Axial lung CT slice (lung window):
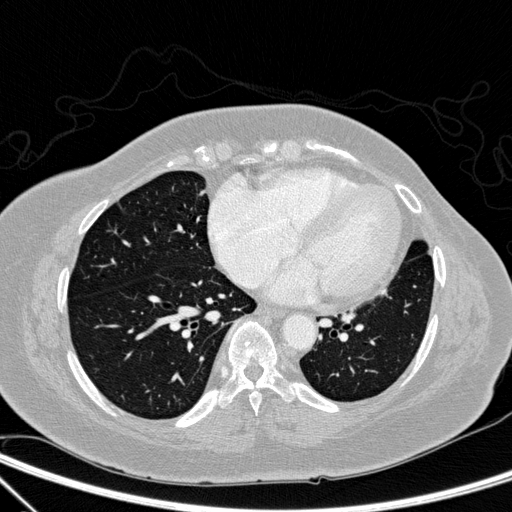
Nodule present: no